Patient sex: M
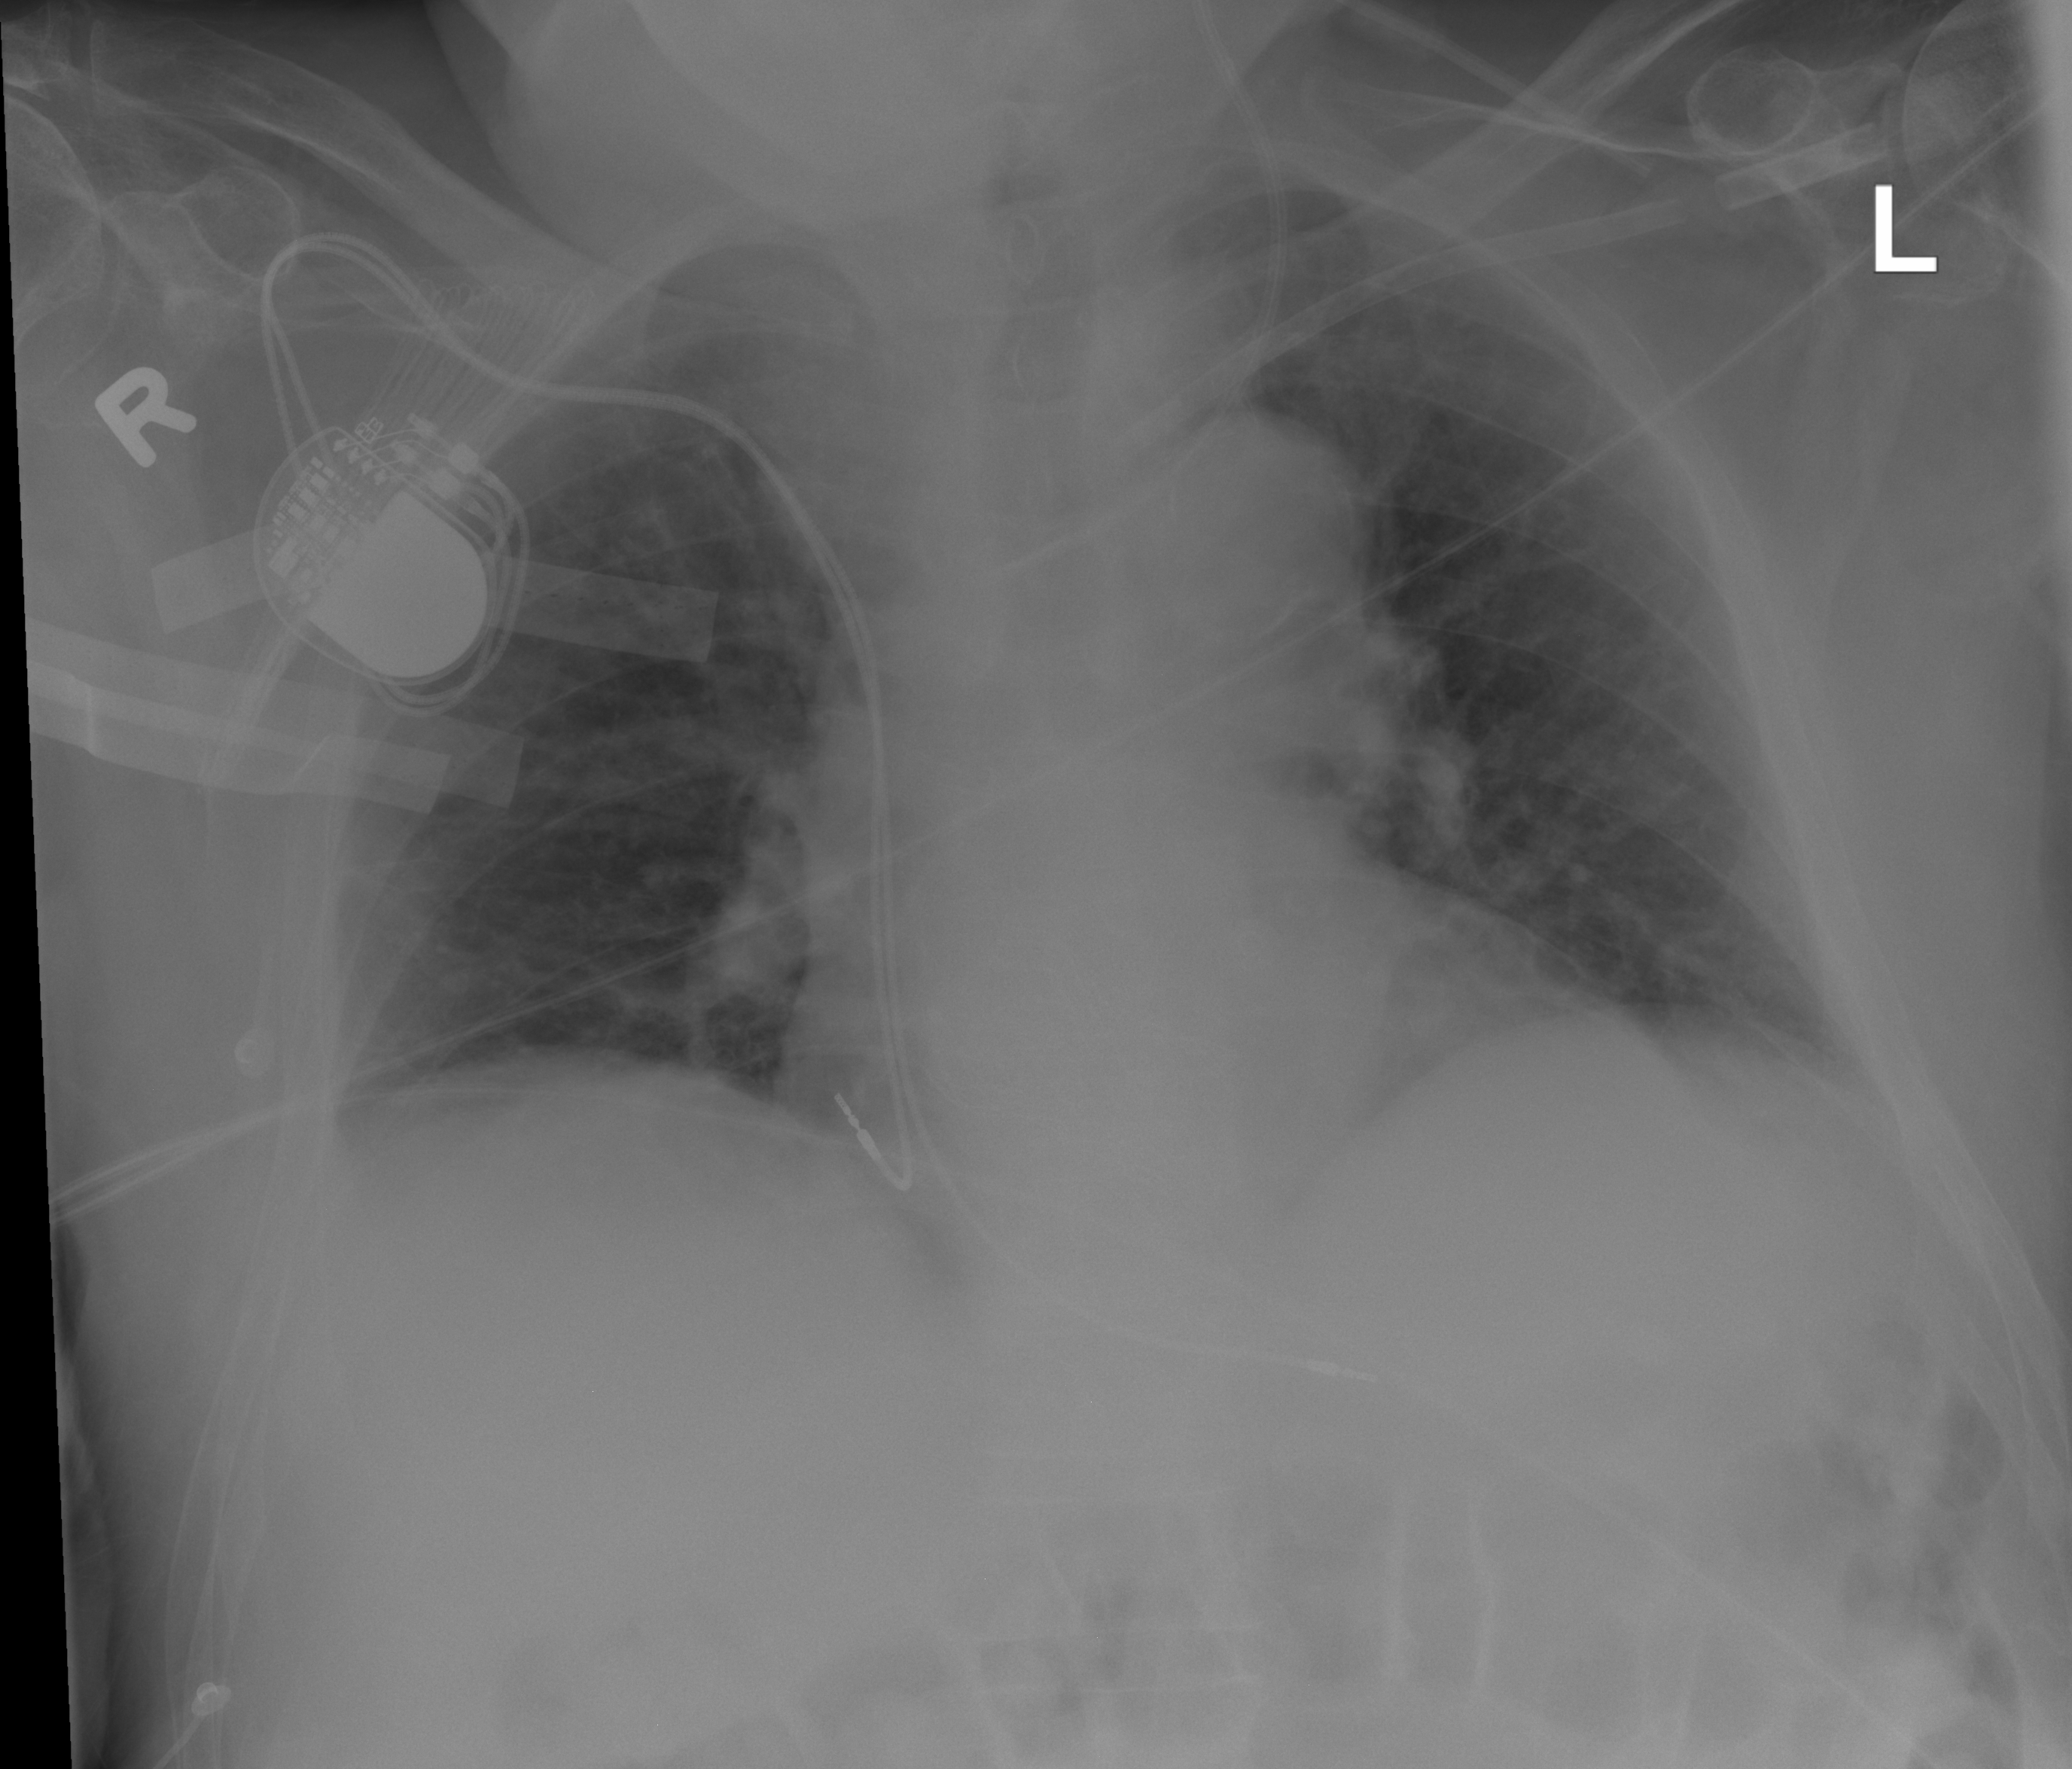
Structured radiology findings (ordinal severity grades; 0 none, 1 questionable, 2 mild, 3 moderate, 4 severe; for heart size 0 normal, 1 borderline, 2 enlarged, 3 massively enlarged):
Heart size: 0
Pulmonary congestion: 2
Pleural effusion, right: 0
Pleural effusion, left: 0
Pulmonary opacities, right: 0
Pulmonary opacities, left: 0
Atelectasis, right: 0
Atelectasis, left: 0